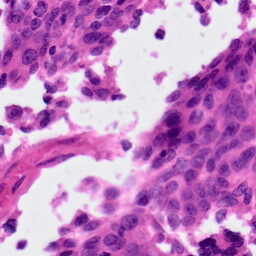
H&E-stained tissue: Ovarian